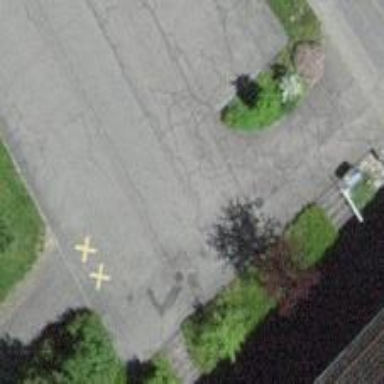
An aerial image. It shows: Road serving as parking aisle.